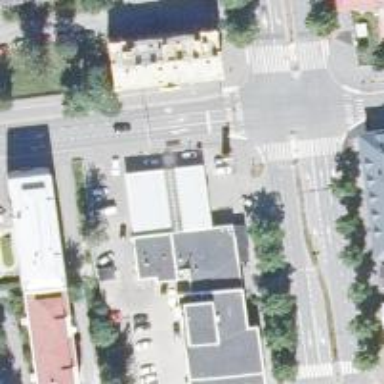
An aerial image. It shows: Convenience shop.